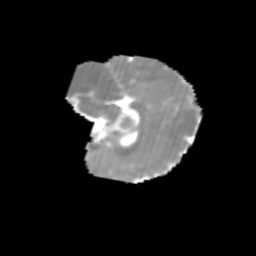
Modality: MD
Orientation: sagittal
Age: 6
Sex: female
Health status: healthy